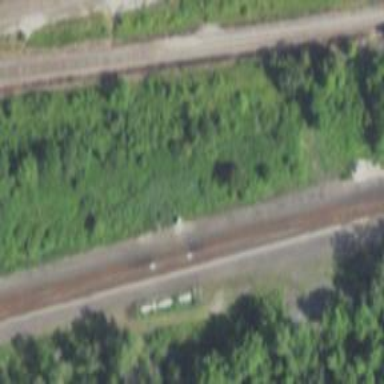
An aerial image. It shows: Junction on the railway.